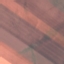
Label: AnnualCrop